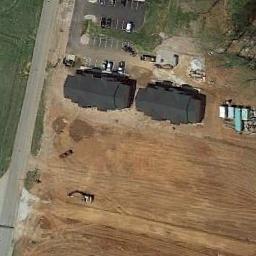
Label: sparse_residential